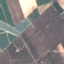
Land use / land cover class: PermanentCrop